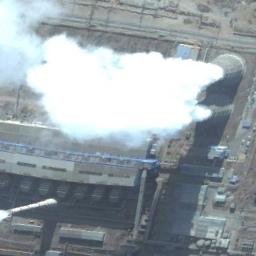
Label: thermal_power_station